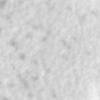
Label: no_change